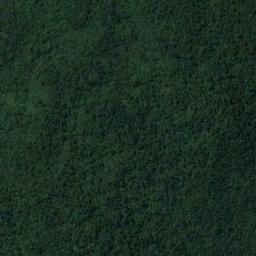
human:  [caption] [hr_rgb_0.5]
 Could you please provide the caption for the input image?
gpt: The forest is full of green trees .

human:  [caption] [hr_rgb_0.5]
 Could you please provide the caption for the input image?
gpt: This is a dense forest .

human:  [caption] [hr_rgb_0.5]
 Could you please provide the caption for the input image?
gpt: The forest has a lot of dense dark green trees .

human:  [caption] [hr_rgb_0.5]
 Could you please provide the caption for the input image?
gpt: A large dense mixed dark green and light green forest .

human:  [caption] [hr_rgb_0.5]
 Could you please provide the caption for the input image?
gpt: A dense forest with many green trees .